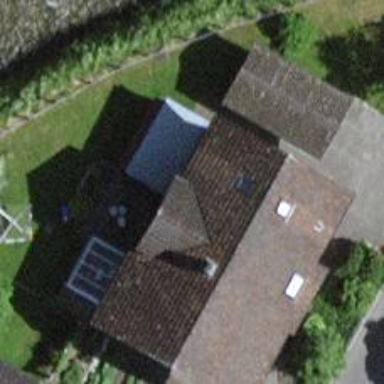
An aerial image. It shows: Detached building.